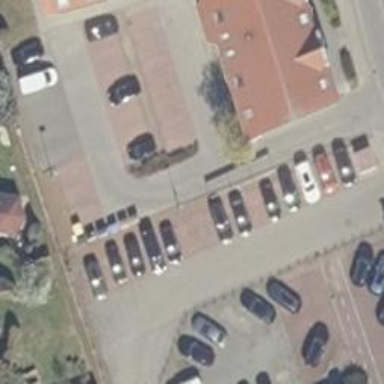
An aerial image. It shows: Road serving as parking aisle.